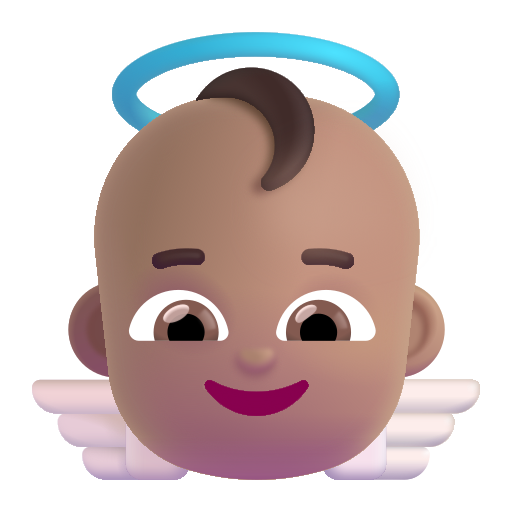
baby angel color